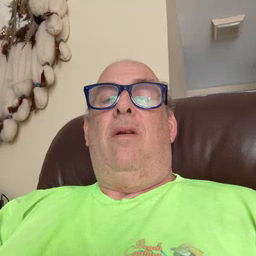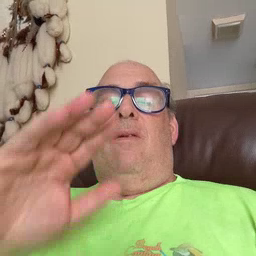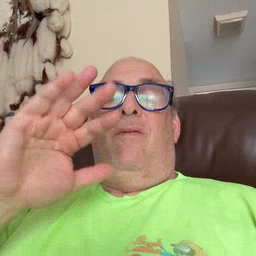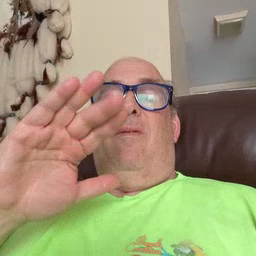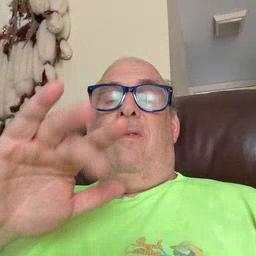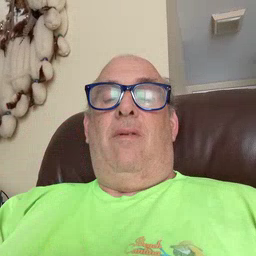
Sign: finger